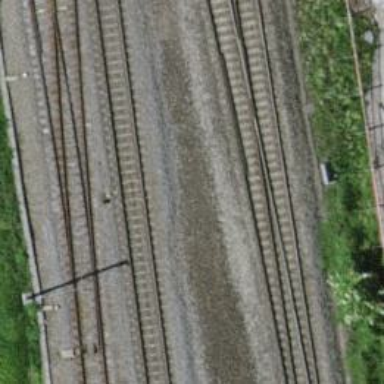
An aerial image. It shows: Railway track with contact lines for electrification.